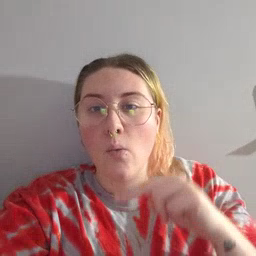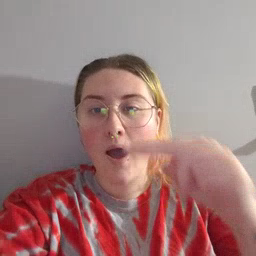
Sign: ride